Field crop: maize
Growth stage: 1
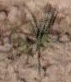
Species: salsola